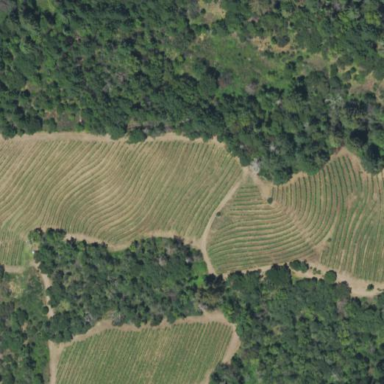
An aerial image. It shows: Vineyard where grapes are grown.